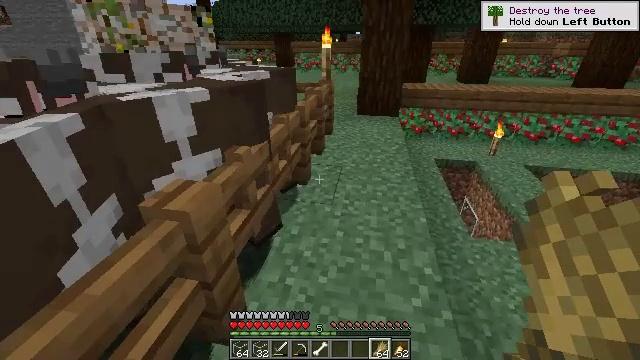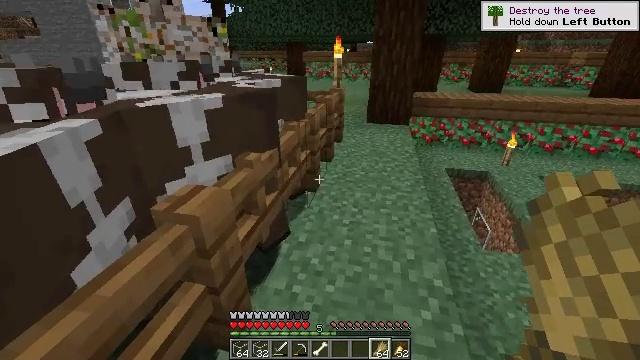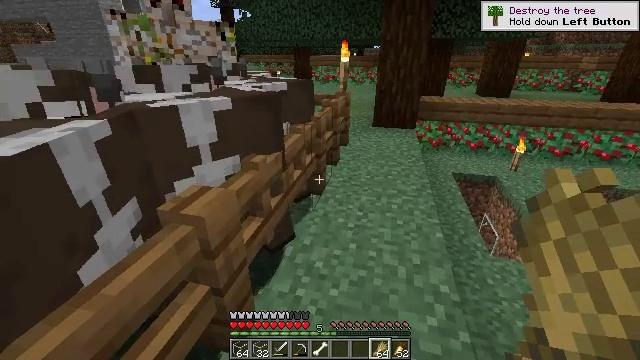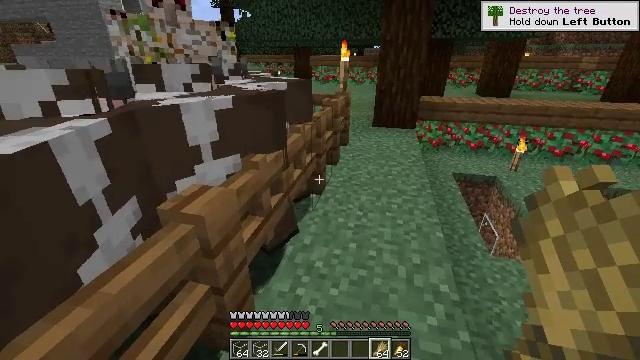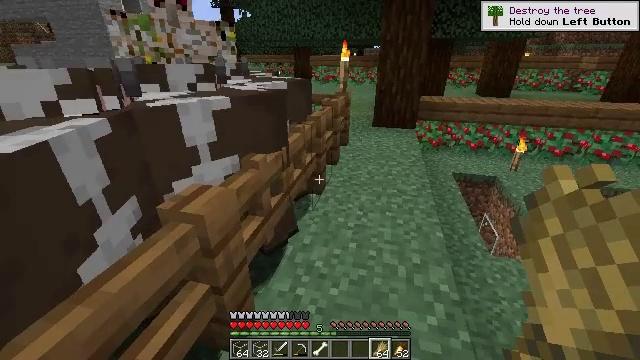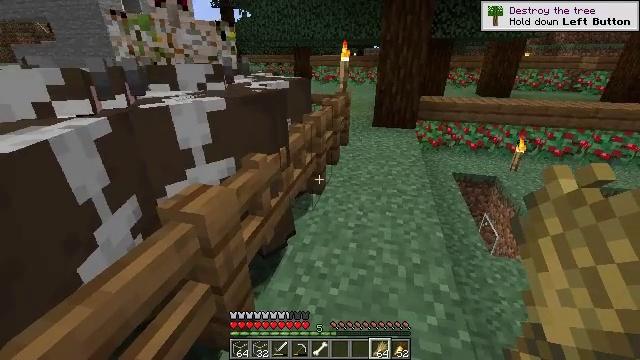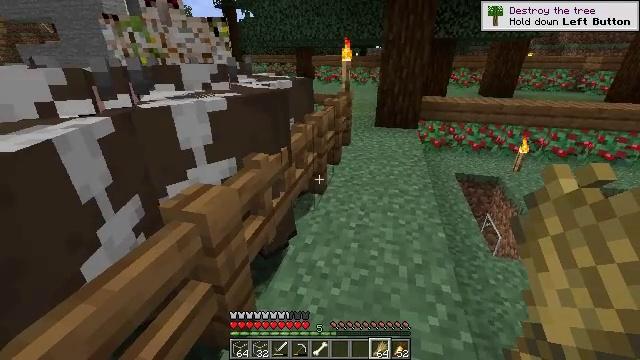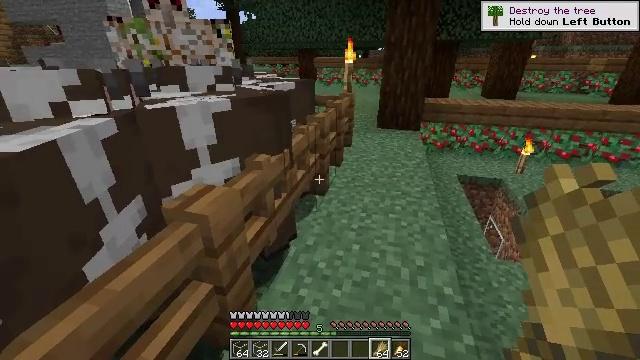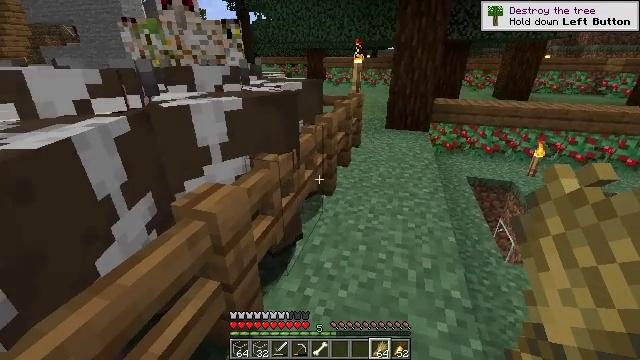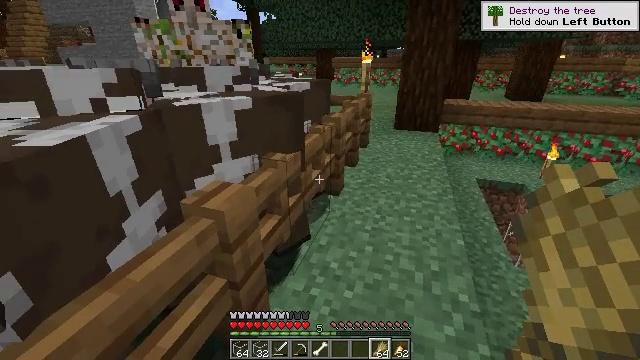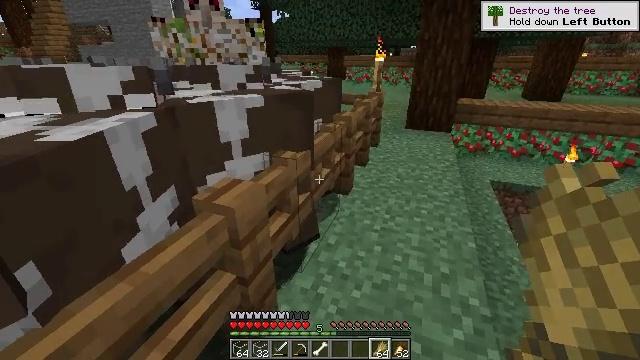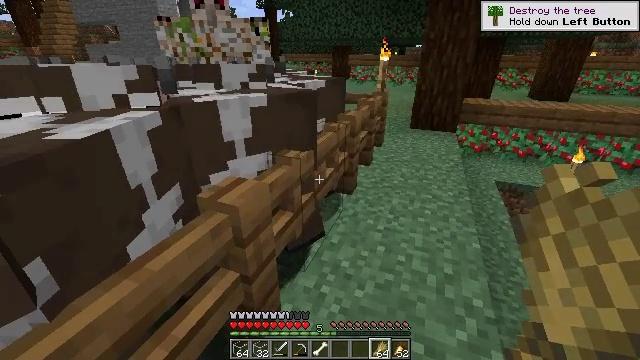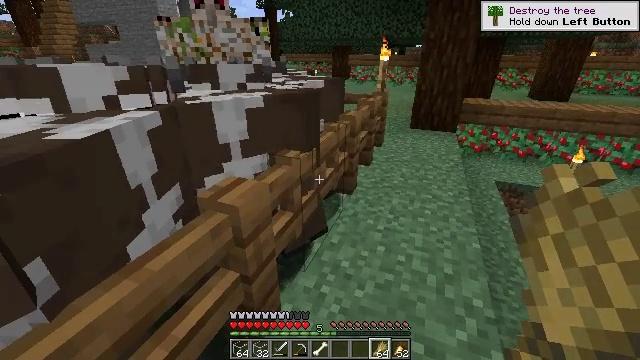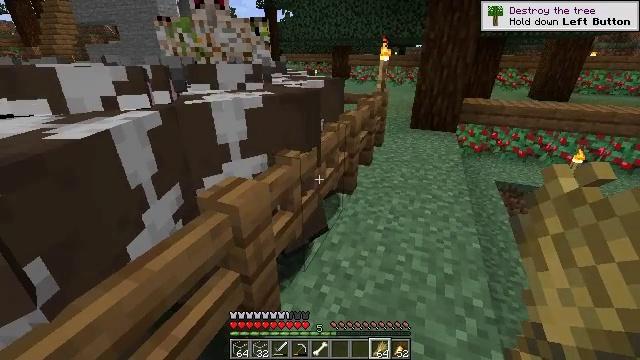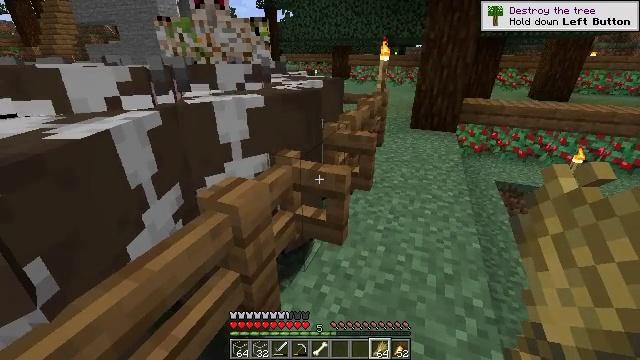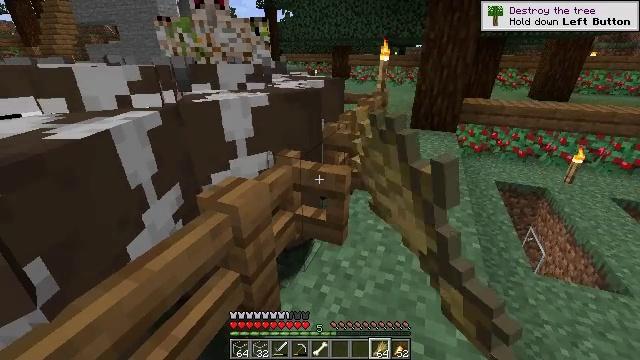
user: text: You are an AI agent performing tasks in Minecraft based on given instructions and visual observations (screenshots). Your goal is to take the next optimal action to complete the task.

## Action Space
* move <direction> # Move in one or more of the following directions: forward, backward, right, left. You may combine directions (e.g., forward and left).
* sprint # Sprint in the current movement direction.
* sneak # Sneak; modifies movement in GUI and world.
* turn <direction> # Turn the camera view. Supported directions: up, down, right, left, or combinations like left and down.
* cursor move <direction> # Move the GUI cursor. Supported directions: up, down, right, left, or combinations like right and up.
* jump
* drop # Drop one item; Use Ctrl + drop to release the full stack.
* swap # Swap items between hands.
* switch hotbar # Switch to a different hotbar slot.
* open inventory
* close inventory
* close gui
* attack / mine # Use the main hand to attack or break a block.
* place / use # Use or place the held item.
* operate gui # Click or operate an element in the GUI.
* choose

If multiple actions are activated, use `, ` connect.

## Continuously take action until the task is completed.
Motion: motion action
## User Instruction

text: Break the spruce fence to collect it.
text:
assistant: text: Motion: turn left and up
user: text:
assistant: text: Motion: turn left
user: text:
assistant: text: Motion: no_op
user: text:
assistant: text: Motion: no_op
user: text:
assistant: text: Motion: no_op
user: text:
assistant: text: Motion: no_op
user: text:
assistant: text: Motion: no_op
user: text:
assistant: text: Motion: turn left
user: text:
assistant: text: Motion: turn left
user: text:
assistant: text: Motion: turn left
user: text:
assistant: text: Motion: no_op
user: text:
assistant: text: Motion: no_op
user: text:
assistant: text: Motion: no_op
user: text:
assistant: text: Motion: use / place
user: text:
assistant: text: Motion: use / place
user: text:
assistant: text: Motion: use / place
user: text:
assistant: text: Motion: no_op
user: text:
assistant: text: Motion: no_op
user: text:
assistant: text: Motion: no_op
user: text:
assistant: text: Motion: no_op
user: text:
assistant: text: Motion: no_op
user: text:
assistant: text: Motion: no_op
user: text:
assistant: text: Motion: turn right
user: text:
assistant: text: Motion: turn right
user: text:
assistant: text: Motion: turn right
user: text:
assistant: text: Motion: no_op
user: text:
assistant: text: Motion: move back
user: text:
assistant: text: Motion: move back
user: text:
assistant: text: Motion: move back
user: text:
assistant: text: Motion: move back